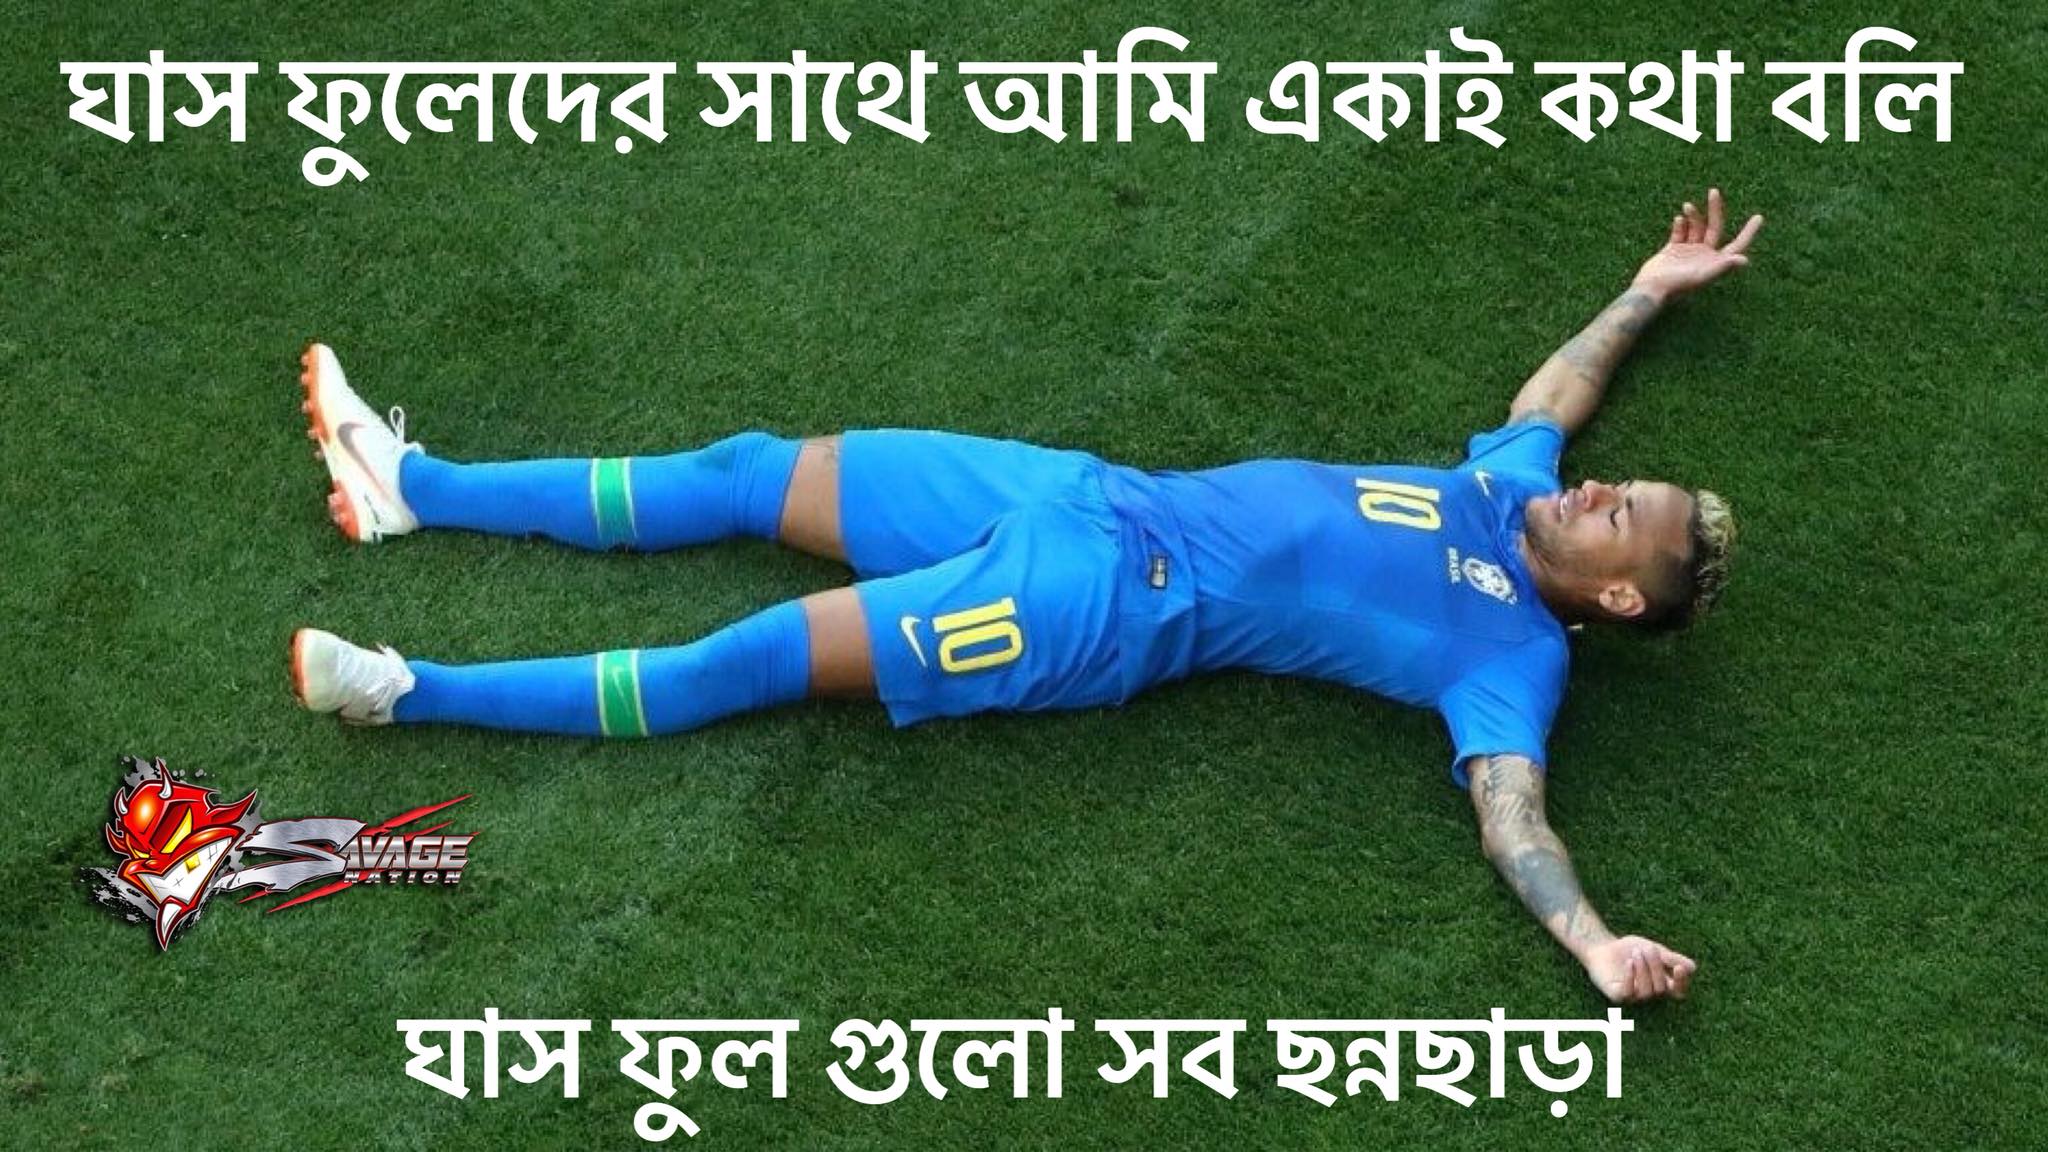
Caption: ঘাস ফুলেদের সাথে আমি একাই কথা বলি    ঘাস ফুল গুলো সব ছন্নছাড়া
Label: non-hate